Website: lowes
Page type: account-selection
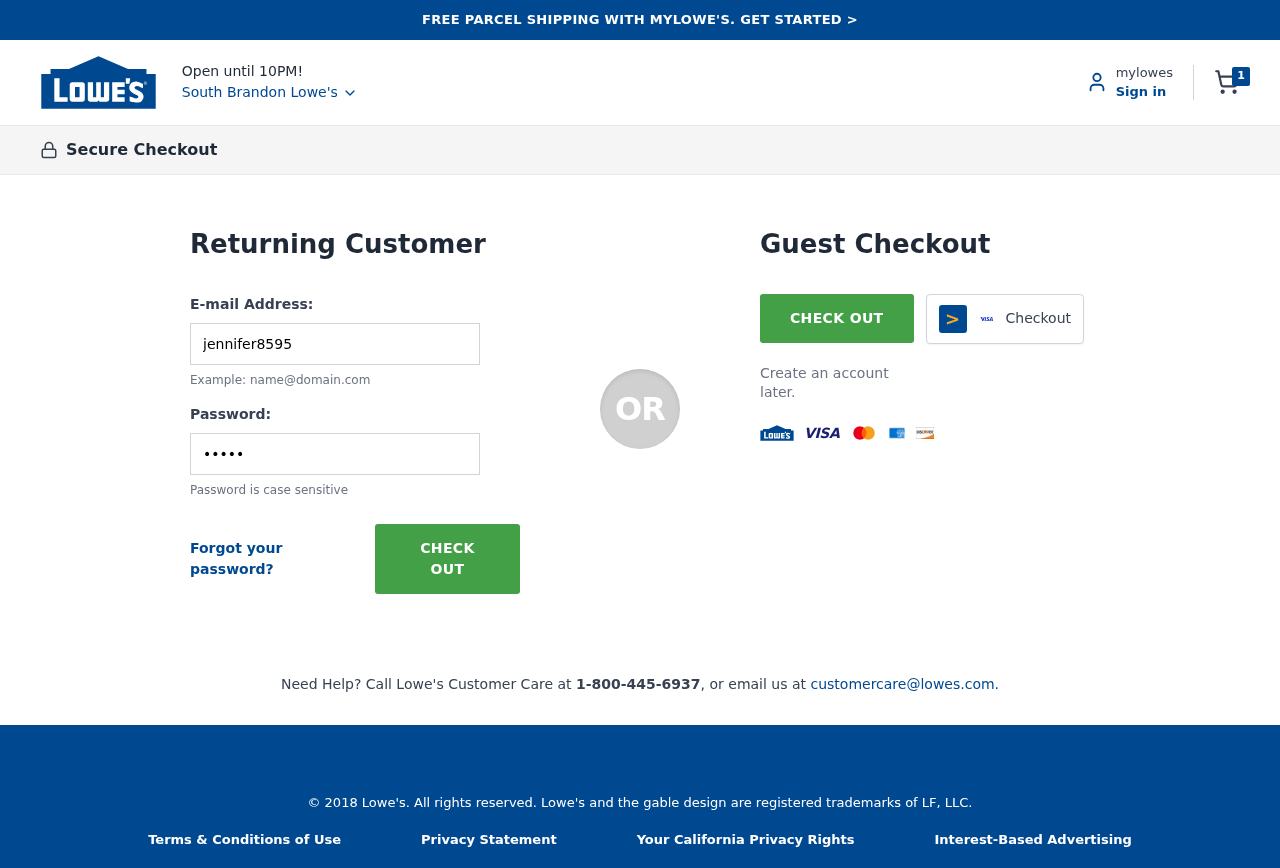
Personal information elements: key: PII_CITY
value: South Brandon Lowe's
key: PII_LOGIN_USERNAME
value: jennifer8595
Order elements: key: ORDER_NUM_ITEMS
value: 1